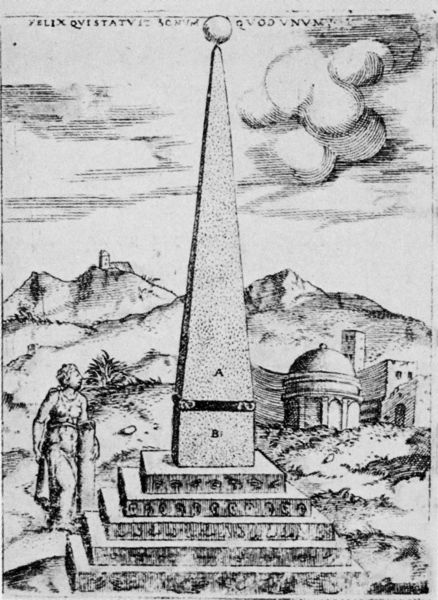
Titel: Heroi Merito/Symbolicarum Quaestionum Liber/Bologna
Künstler: Achille Bocchi
Schlagwörter: berg, felsen, held, himmel, mann, wolken, landschaft, frau, grau, holz, säulen, zeichnung, haus, wolke, mensch, rund, turm, italien, berge, gebirge, kuppel, treppe, stufen, burg, pfahl, festung, druck, schwarz-weiß, text, buchstabe, bleistift, kugel, rom, obelisk, rätsel, tempel, pyramide, ägypten, latein, rundbau, hieroglyphen, pasticcio, monoteros, saticcio